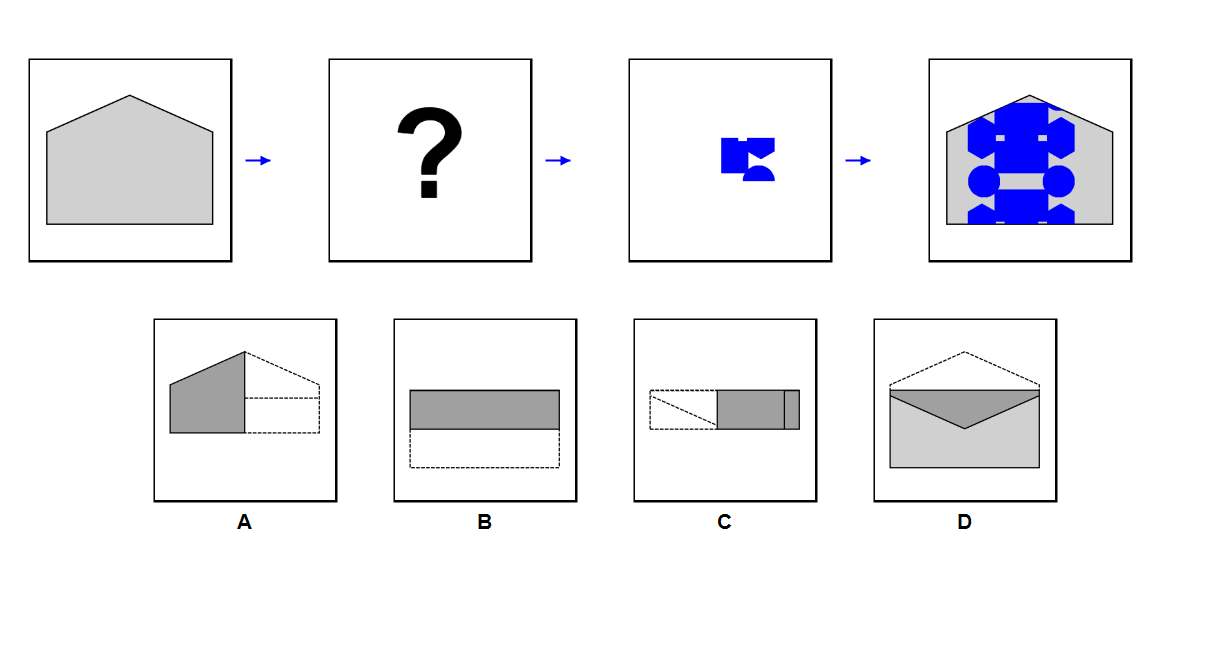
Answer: A